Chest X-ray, PA view. Patient: 51 years old, sex M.
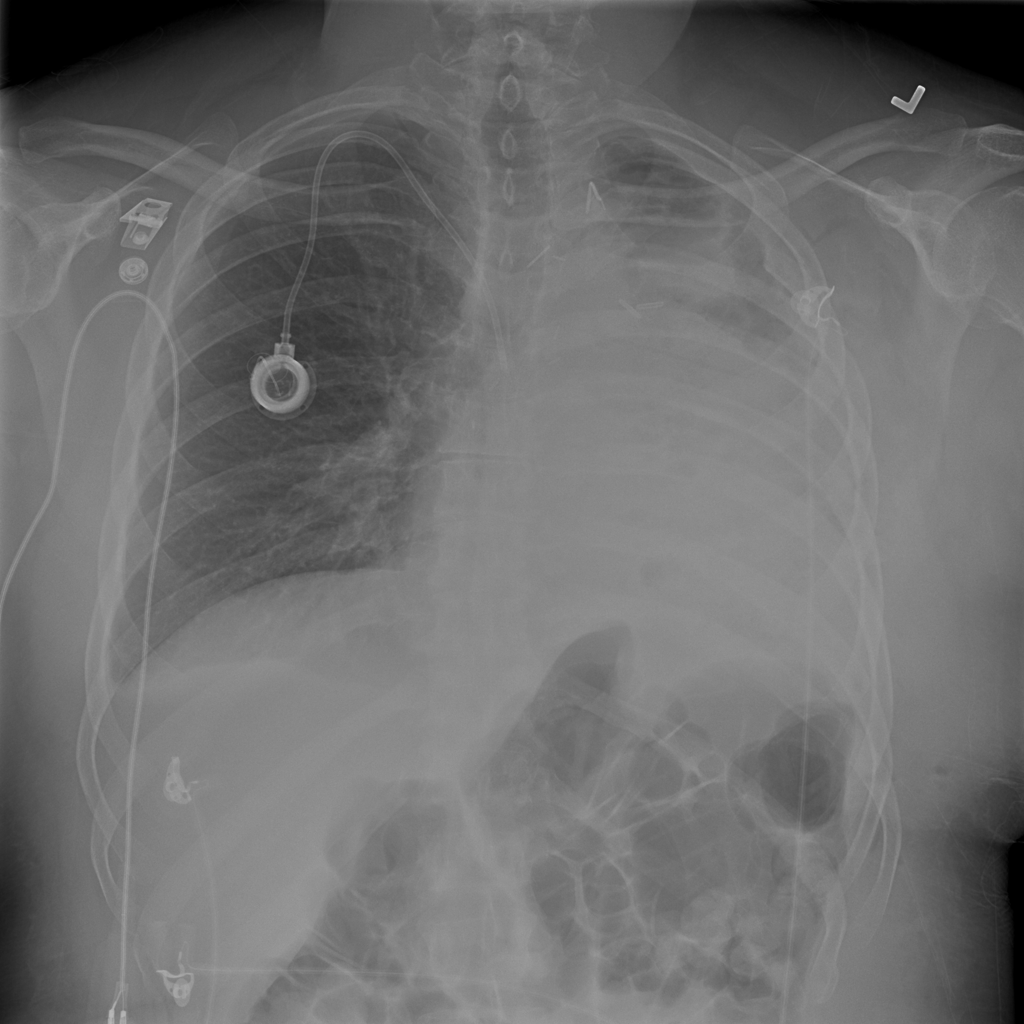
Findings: No Finding